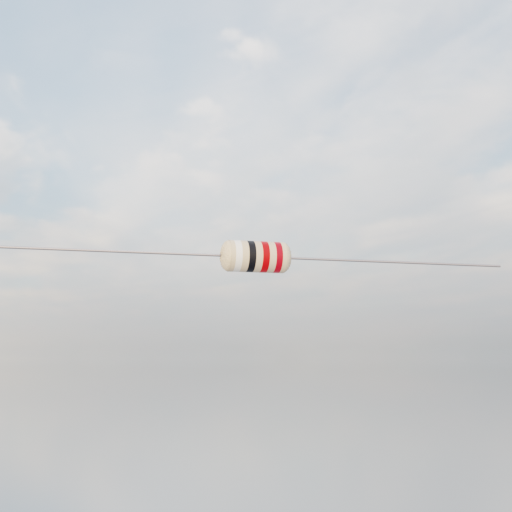
Resistor colour bands (in order): white, black, red, red